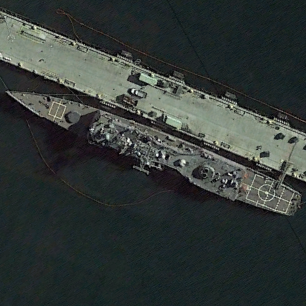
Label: cruiser